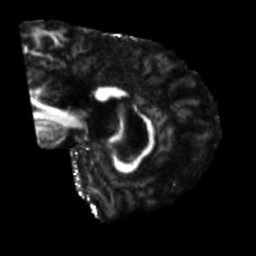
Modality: FA
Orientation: sagittal
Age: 58
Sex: male
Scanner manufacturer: siemens
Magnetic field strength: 3 T
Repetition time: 5.47 s
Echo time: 0.0854 s